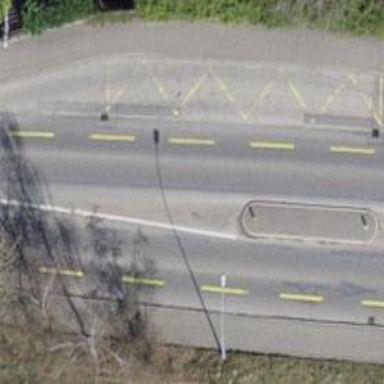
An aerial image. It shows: Bus stop with designated stop position for public transport.